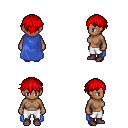
a pixel art fantasy rpg character, female body template, human, dark skin, blue cape, white pants, red short bangs hairstyle, maroon shoes, four views (front, back, left, right), 2x2 character sprite sheet, small pixel art, hard edges, no anti-aliasing